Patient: sex M, age 58
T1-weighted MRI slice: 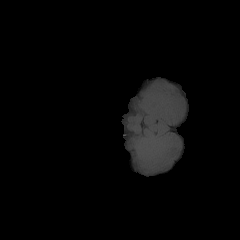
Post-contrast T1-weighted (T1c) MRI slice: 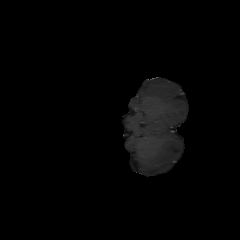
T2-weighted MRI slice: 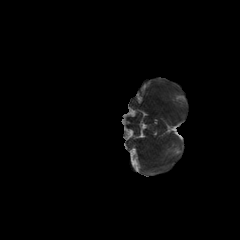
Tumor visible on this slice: no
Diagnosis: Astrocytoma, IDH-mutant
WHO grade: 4